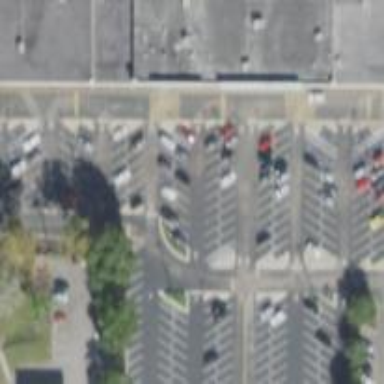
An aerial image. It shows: Parking space.